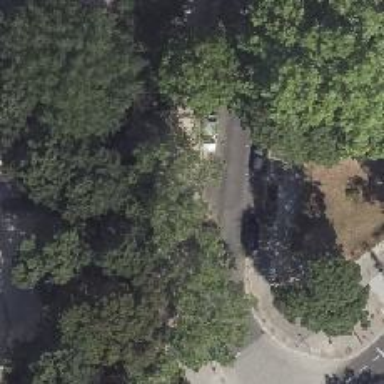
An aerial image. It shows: Deciduous broadleaved tree.